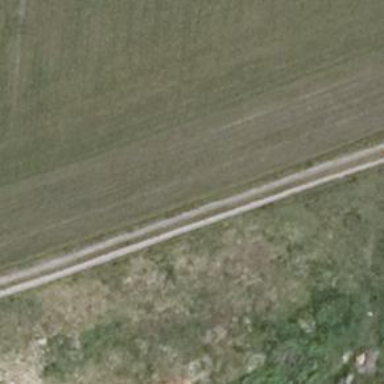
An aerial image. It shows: Track road with grade3 tracktype.